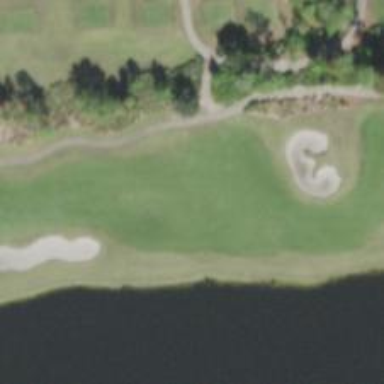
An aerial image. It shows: View of golf hole.